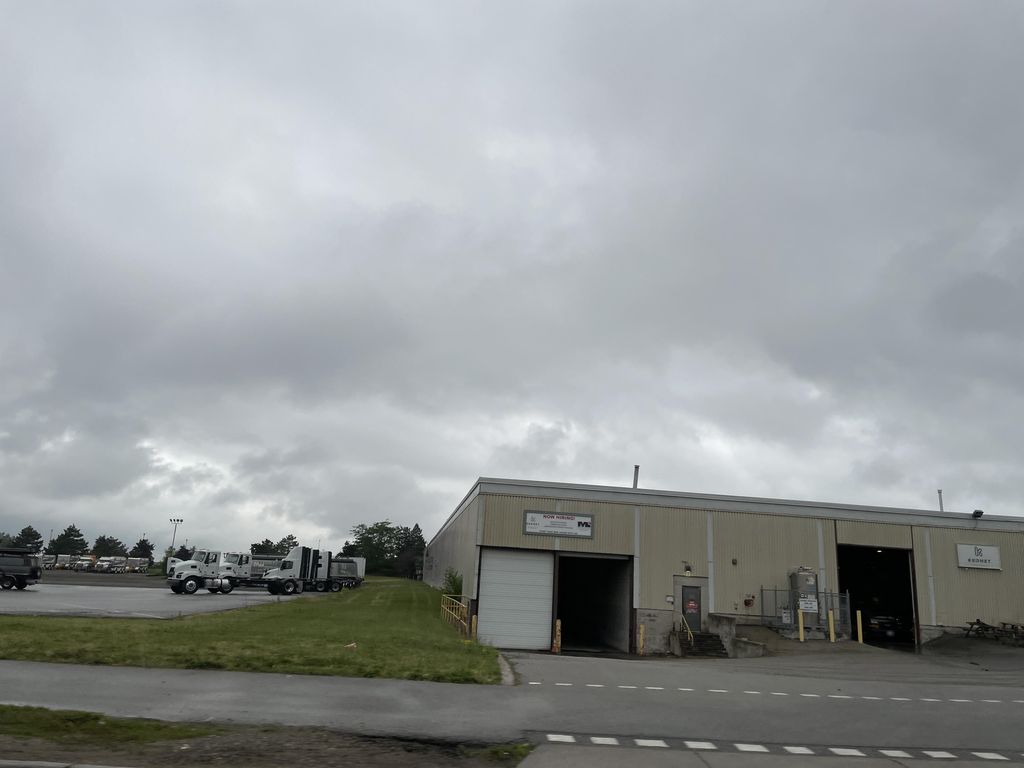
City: kitchener-waterloo